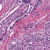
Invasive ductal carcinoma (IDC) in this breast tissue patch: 0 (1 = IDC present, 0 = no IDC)